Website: crate-barrel
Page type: account-selection
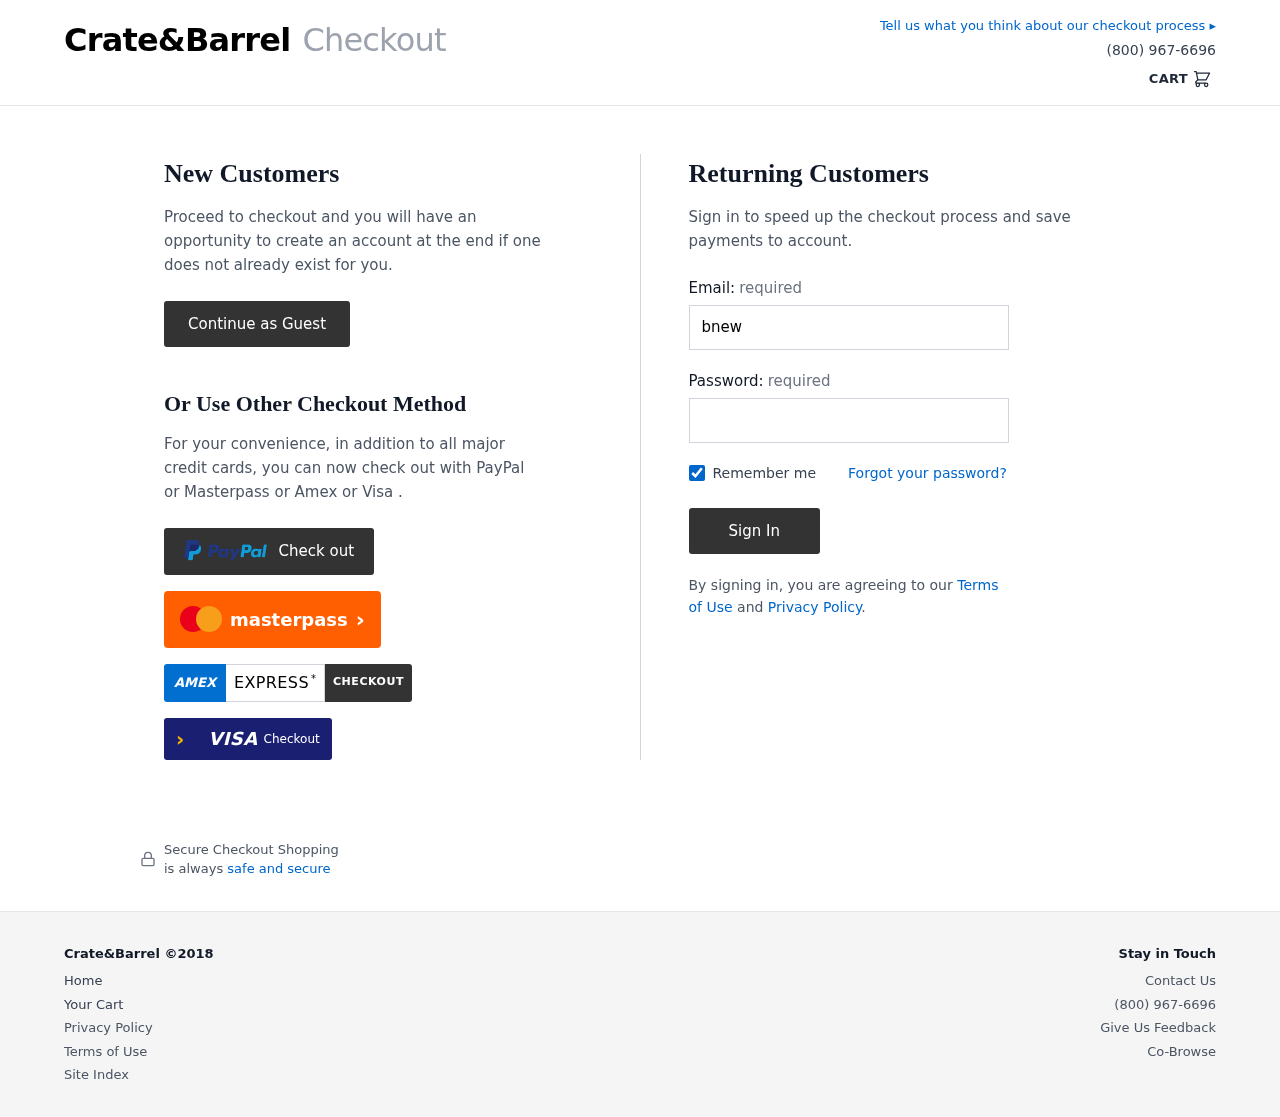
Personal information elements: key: PII_LOGIN_USERNAME
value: bnewman897